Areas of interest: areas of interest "Business Office Building"
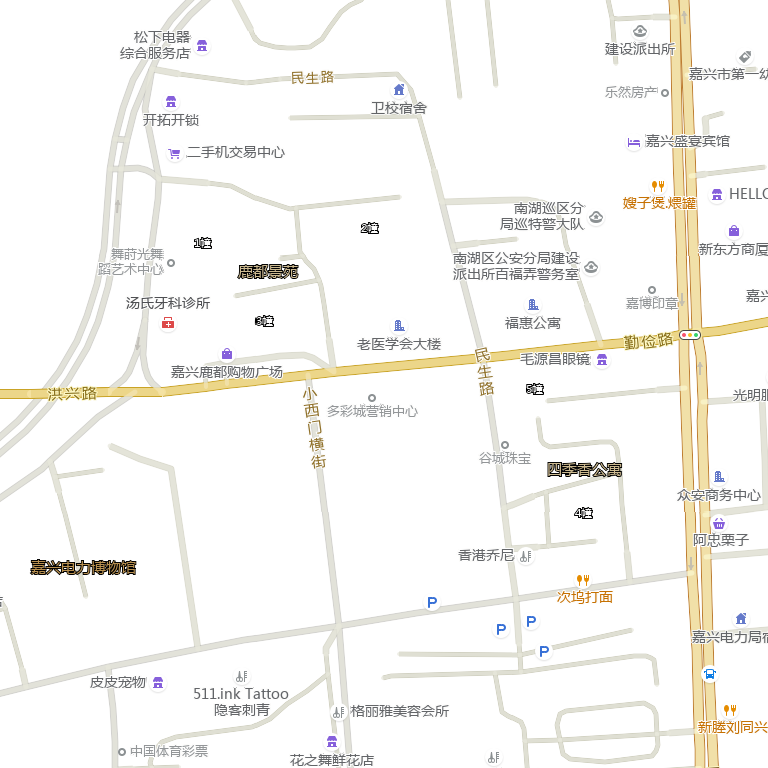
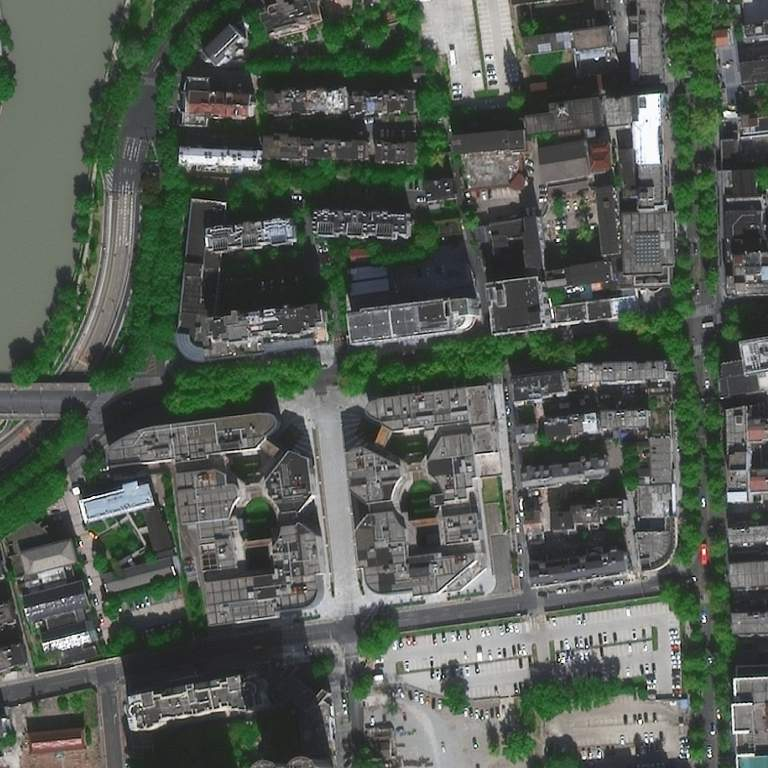